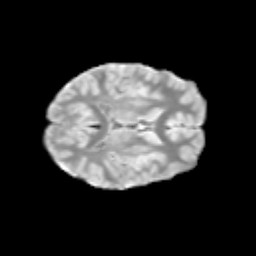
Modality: T2w
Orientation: axial
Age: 12
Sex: female
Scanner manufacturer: siemens
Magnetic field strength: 3 T
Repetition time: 3.8 s
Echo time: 0.07 s